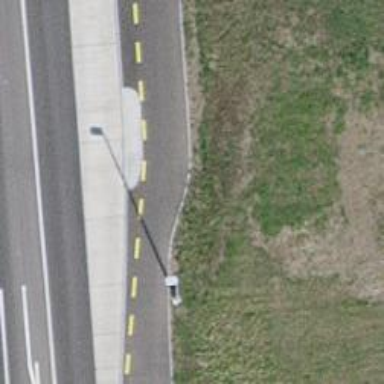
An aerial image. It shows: Asphalt cycleway.